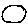
Label: circle